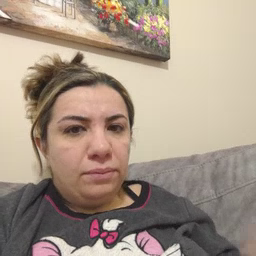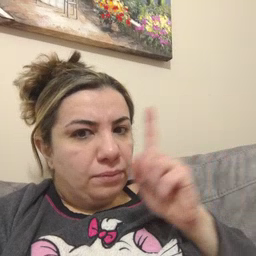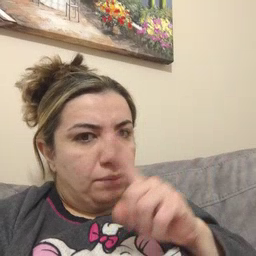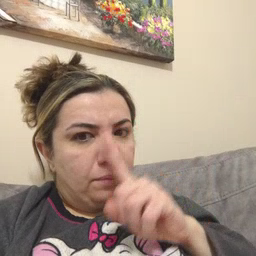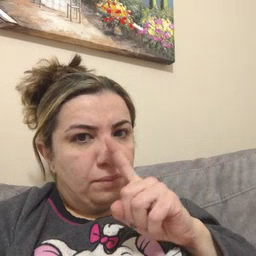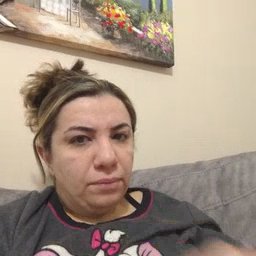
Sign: mouse